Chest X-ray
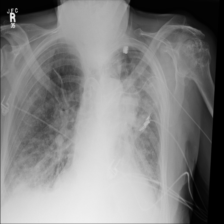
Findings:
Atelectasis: negative
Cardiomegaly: negative
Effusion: negative
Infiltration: positive
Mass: negative
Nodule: negative
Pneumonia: negative
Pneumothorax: negative
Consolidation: negative
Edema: negative
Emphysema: negative
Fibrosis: negative
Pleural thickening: negative
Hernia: negative